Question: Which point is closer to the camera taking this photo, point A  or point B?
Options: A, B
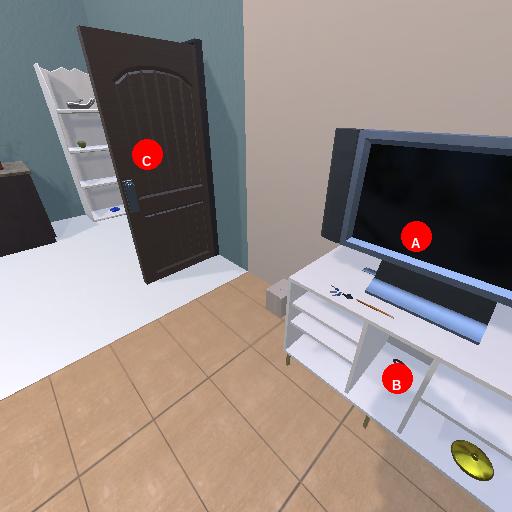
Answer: A